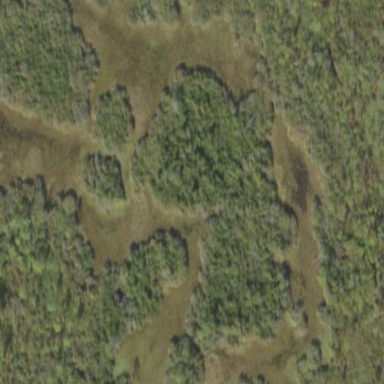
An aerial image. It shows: Marshy wetland area.